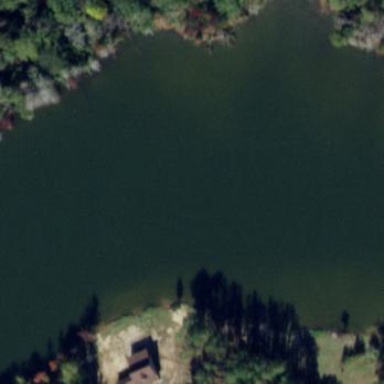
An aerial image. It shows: Reservoir of natural water.